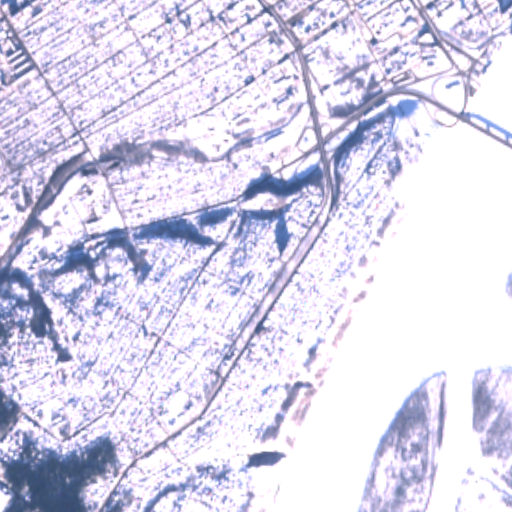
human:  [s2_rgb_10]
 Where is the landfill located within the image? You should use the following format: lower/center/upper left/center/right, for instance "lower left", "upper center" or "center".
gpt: The landfill is located in the upper center of the image.
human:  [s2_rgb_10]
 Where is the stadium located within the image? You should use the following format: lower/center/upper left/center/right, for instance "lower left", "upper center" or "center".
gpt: The stadium is located in the lower left of the image.
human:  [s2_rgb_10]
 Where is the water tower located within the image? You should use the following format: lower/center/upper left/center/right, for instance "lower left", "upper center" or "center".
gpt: The water tower is located in the center left of the image.
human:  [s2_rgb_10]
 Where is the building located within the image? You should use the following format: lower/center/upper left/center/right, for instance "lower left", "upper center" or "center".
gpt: There is no building in the image.